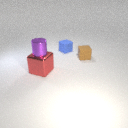
small blue rubber cube to the left of small brown rubber cube